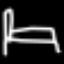
Label: bed